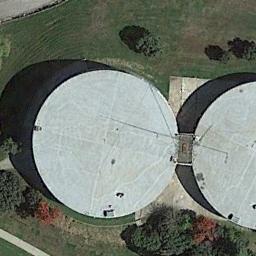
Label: storage_tank